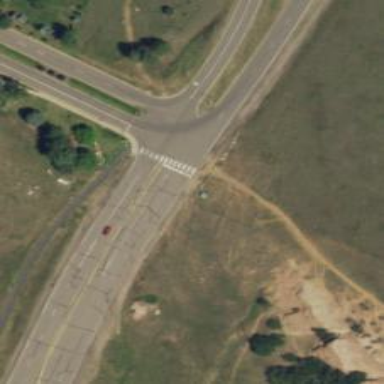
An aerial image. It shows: Uncontrolled road crossing.